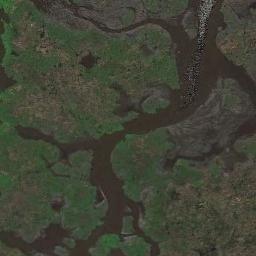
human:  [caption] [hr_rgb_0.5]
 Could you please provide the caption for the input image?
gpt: Many waters of different sizes are surrounded by wetlands .

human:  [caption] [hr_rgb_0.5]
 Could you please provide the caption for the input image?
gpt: There is a straight path through this wetland .

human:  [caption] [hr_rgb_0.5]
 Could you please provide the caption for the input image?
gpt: There are a few brown bare lands in the river in a wetland with sparse green plants on the bare lands .

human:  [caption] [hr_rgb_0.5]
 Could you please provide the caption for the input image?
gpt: The wetland consists of bare land, Green plants and water .

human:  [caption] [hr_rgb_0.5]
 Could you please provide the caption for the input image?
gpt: There are many green areas and some water areas on the wetland .